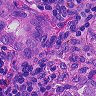
Metastatic tissue present: yes